Question: Problem is simple.
Two Activities. One throwing intent at other.
Project have name : "Stupidroid"
package : "com.examples.stupidroid"
activity : "stupidOnSteroids"
below is
'''
package com.examples.stupidroid;
import android.app.Activity;
import android.content.Intent;
import android.os.Bundle;
import android.view.View;
import android.widget.Button;
public class stupidOnSteroids extends Activity {
private Button buttonThatWillTakeYouPlacesButton;
private Intent intentThatwillTakeYouPlacesIntent;
@Override
public void onCreate(Bundle savedInstanceState) {
super.onCreate(savedInstanceState);
setContentView(R.layout.main);
InitLayouts();
InitSetOnClickListeners();
}
private void InitSetOnClickListeners() {
buttonThatWillTakeYouPlacesButton.setOnClickListener(new View.OnClickListener() {
@Override
public void onClick(View v) {
intentThatwillTakeYouPlacesIntent.setAction("");
}
});
}
private void InitLayouts() {
buttonThatWillTakeYouPlacesButton = (Button)findViewById(R.id.buttonThatWillGiveThyPowerButton);
intentThatwillTakeYouPlacesIntent = new Intent(stupidOnSteroids.this, Calc_print_codefile.class);
}
}
'''
now is
'''
<?xml version="1.0" encoding="utf-8"?>
<LinearLayout xmlns:android="http://schemas.android.com/apk/res/android"
android:orientation="vertical"
android:layout_width="fill_parent"
android:layout_height="fill_parent"
android:gravity="right"
>
<Button android:id="@+id/goToOtherMoronButton"
android:text="Next Activity"
android:layout_width="wrap_content"
android:layout_height="wrap_content"
></Button>
</LinearLayout>
'''
now is another java file :
'''
package com.examples.stupidroid;
import android.app.Activity;
import android.content.Intent;
import android.os.Bundle;
import android.view.View;
import android.widget.Button;
import android.widget.TextView;
public class Calc_print_codefile extends Activity{
Button buttonThatWillHelpYouCalculateButton;
TextView textThatWillTakeTheHitText;
Button buttonThatWillTakeYouHomeButton;
Intent intentThatWillTakeYouHomeIntent;
@Override
public void onCreate(Bundle savedInstanceState)
{
super.onCreate(savedInstanceState);
setContentView(R.layout.calc_prin_layout);
InitLayouts();
InitSetOnClickListener();
}
private void InitSetOnClickListener() {
buttonThatWillHelpYouCalculateButton.setOnClickListener(new View.OnClickListener() {
@Override
public void onClick(View v) {
for(int i=0; i<32000; i++){
textThatWillTakeTheHitText.setText(i);
}
}
});
}
private void InitLayouts() {
buttonThatWillHelpYouCalculateButton = (Button)findViewById(R.id.buttonThatWillGiveThyPowerButton);
textThatWillTakeTheHitText = (TextView)findViewById(R.id.textThatWillAbsolveThyText);
intentThatWillTakeYouHomeIntent = new Intent(Calc_print_codefile.this, stupidOnSteroids.class);
}
}
'''
corresponding xml : calc_prin_layout.xml
'''
<?xml version="1.0" encoding="utf-8"?>
<LinearLayout
xmlns:android="http://schemas.android.com/apk/res/android"
android:layout_width="fill_parent"
android:layout_height="fill_parent">
<TextView android:id="@+id/textThatWillAbsolveThyText"
android:layout_width="fill_parent"
android:layout_height="wrap_content"
android:text=" "
/>
<Button android:id="@+id/buttonThatWillGiveThyPowerButton"
android:text="Press ME, hard!"
android:layout_width="fill_parent"
android:layout_height="wrap_content"></Button>
</LinearLayout>
'''
below is
'''
<?xml version="1.0" encoding="utf-8"?>
<manifest xmlns:android="http://schemas.android.com/apk/res/android"
package="com.examples.stupidroid"
android:versionCode="1"
android:versionName="1.0">
<application android:icon="@drawable/icon" android:label="@string/app_name">
<activity android:name=".stupidOnSteroids"
android:label="@string/app_name">
<intent-filter>
<action android:name="android.intent.action.MAIN" />
<category android:name="android.intent.category.LAUNCHER" />
</intent-filter>
</activity>
<activity android:name="Calc_print_codefile"></activity>
</application>
<uses-sdk android:minSdkVersion="8" />
</manifest>
'''
Here are images (actually one only):

now is information from DDMS
'''
07-29 14:13:31.344: WARN/ActivityThread(379): Application com.examples.stupidroid is waiting for the debugger on port 8100...
07-29 14:13:31.374: INFO/System.out(379): Sending WAIT chunk
07-29 14:13:31.434: INFO/dalvikvm(379): Debugger is active
07-29 14:13:31.594: INFO/System.out(379): Debugger has connected
07-29 14:13:31.604: INFO/System.out(379): waiting for debugger to settle...
07-29 14:13:31.804: INFO/System.out(379): waiting for debugger to settle...
07-29 14:13:31.824: DEBUG/dalvikvm(33): GC_EXPLICIT freed 2 objects / 64 bytes in 556ms
07-29 14:13:32.038: INFO/System.out(379): waiting for debugger to settle...
07-29 14:13:32.296: INFO/System.out(379): waiting for debugger to settle...
07-29 14:13:32.444: WARN/ActivityManager(60): Activity destroy timeout for HistoryRecord{440534a8 com.examples.stupidroid/.stupidOnSteroids}
07-29 14:13:32.494: INFO/System.out(379): waiting for debugger to settle...
07-29 14:13:32.694: INFO/System.out(379): waiting for debugger to settle...
07-29 14:13:32.894: INFO/System.out(379): waiting for debugger to settle...
07-29 14:13:33.113: INFO/System.out(379): waiting for debugger to settle...
07-29 14:13:33.356: INFO/System.out(379): waiting for debugger to settle...
07-29 14:13:33.574: INFO/System.out(379): waiting for debugger to settle...
07-29 14:13:33.795: INFO/System.out(379): waiting for debugger to settle...
07-29 14:13:34.008: INFO/System.out(379): waiting for debugger to settle...
07-29 14:13:34.215: INFO/System.out(379): waiting for debugger to settle...
07-29 14:13:34.423: INFO/System.out(379): waiting for debugger to settle...
07-29 14:13:34.634: INFO/System.out(379): waiting for debugger to settle...
07-29 14:13:34.868: INFO/System.out(379): debugger has settled (1504)
07-29 14:13:40.587: WARN/ActivityManager(60): Launch timeout has expired, giving up wake lock!
07-29 14:13:41.254: WARN/ActivityManager(60): Activity idle timeout for HistoryRecord{44078b28 com.examples.stupidroid/.stupidOnSteroids}
07-29 14:13:46.454: DEBUG/dalvikvm(135): GC_EXPLICIT freed 1190 objects / 62584 bytes in 179ms
07-29 14:13:57.363: DEBUG/dalvikvm(60): GC_FOR_MALLOC freed 12320 objects / 698248 bytes in 153ms
07-29 14:13:58.423: DEBUG/AndroidRuntime(379): Shutting down VM
07-29 14:13:58.423: WARN/dalvikvm(379): threadid=1: thread exiting with uncaught exception (group=0x4001d800)
**07-29 14:13:58.543: ERROR/AndroidRuntime(379): FATAL EXCEPTION: main
07-29 14:13:58.543: ERROR/AndroidRuntime(379): java.lang.RuntimeException: Unable to start activity ComponentInfo{com.examples.stupidroid/com.examples.stupidroid.stupidOnSteroids}: java.lang.NullPointerException**
07-29 14:13:58.543: ERROR/AndroidRuntime(379): at android.app.ActivityThread.performLaunchActivity(ActivityThread.java:2663)
07-29 14:13:58.543: ERROR/AndroidRuntime(379): at android.app.ActivityThread.handleLaunchActivity(ActivityThread.java:2679)
07-29 14:13:58.543: ERROR/AndroidRuntime(379): at android.app.ActivityThread.access$2300(ActivityThread.java:125)
07-29 14:13:58.543: ERROR/AndroidRuntime(379): at android.app.ActivityThread$H.handleMessage(ActivityThread.java:2033)
07-29 14:13:58.543: ERROR/AndroidRuntime(379): at android.os.Handler.dispatchMessage(Handler.java:99)
07-29 14:13:58.543: ERROR/AndroidRuntime(379): at android.os.Looper.loop(Looper.java:123)
07-29 14:13:58.543: ERROR/AndroidRuntime(379): at android.app.ActivityThread.main(ActivityThread.java:4627)
07-29 14:13:58.543: ERROR/AndroidRuntime(379): at java.lang.reflect.Method.invokeNative(Native Method)
07-29 14:13:58.543: ERROR/AndroidRuntime(379): at java.lang.reflect.Method.invoke(Method.java:521)
07-29 14:13:58.543: ERROR/AndroidRuntime(379): at com.android.internal.os.ZygoteInit$MethodAndArgsCaller.run(ZygoteInit.java:868)
07-29 14:13:58.543: ERROR/AndroidRuntime(379): at com.android.internal.os.ZygoteInit.main(ZygoteInit.java:626)
07-29 14:13:58.543: ERROR/AndroidRuntime(379): at dalvik.system.NativeStart.main(Native Method)
07-29 14:13:58.543: ERROR/AndroidRuntime(379): Caused by: java.lang.NullPointerException
07-29 14:13:58.543: ERROR/AndroidRuntime(379): at com.examples.stupidroid.stupidOnSteroids.InitSetOnClickListeners(stupidOnSteroids.java:20)
07-29 14:13:58.543: ERROR/AndroidRuntime(379): at com.examples.stupidroid.stupidOnSteroids.onCreate(stupidOnSteroids.java:17)
07-29 14:13:58.543: ERROR/AndroidRuntime(379): at android.app.Instrumentation.callActivityOnCreate(Instrumentation.java:1047)
07-29 14:13:58.543: ERROR/AndroidRuntime(379): at android.app.ActivityThread.performLaunchActivity(ActivityThread.java:2627)
07-29 14:13:58.543: ERROR/AndroidRuntime(379): ... 11 more
07-29 14:13:58.613: WARN/ActivityManager(60): Force finishing activity com.examples.stupidroid/.stupidOnSteroids
07-29 14:13:59.128: WARN/ActivityManager(60): Activity pause timeout for HistoryRecord{44078b28 com.examples.stupidroid/.stupidOnSteroids}
07-29 14:14:09.273: WARN/ActivityManager(60): Activity destroy timeout for HistoryRecord{44078b28 com.examples.stupidroid/.stupidOnSteroids}
07-29 14:14:13.443: INFO/Process(379): Sending signal. PID: 379 SIG: 9
07-29 14:14:13.465: INFO/ActivityManager(60): Process com.examples.stupidroid (pid 379) has died.
07-29 14:14:13.483: WARN/InputManagerService(60): Window already focused, ignoring focus gain of: com.android.internal.view.IInputMethodClient$Stub$Proxy@43ef9a68
'''
Please tell me what can I do? I have followed same approach the other guy followed. My other project is working. what can it be? is it wrong nomenclature or what?
From my past experiences, it looks like very small very narrow mistake , might be silly, still can't put my finger at it.
Thanks for spending time reading this.
And oh, if I remove InitSetOnClickListeners(); from stupidOnSteroids.java file, I can at least see a button. So, there might be error.
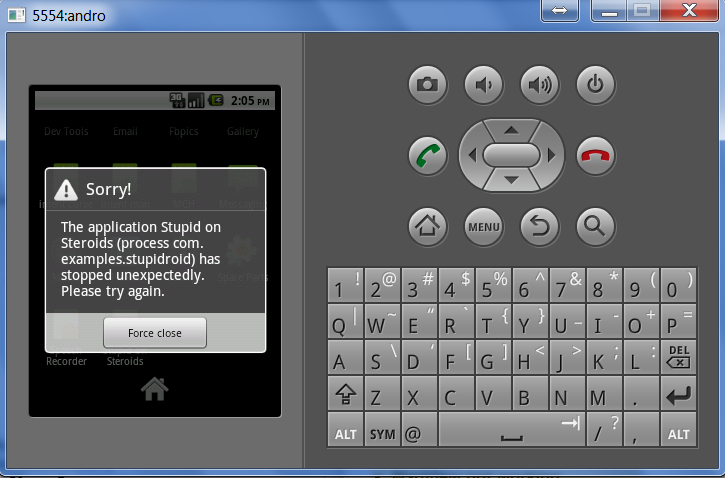
Answer: You initializing of your button is wrong. In your main xml you don't have a button with the id 'R.id.buttonThatWillGiveThyPowerButton'. You should change it to 'R.id.goToOtherMoronButton'.
You should take the time you spend to create this question to read the stacktrace (it says where to find the null pointer) and than spend the rest of the time to debug (if it is more complex than the simple null pointer). But a plus point for the quality of your question. Everything is there... code, log, pictures :)